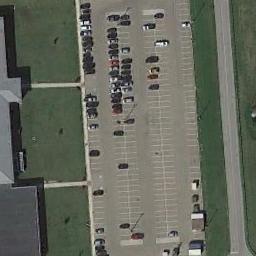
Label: parking_lot